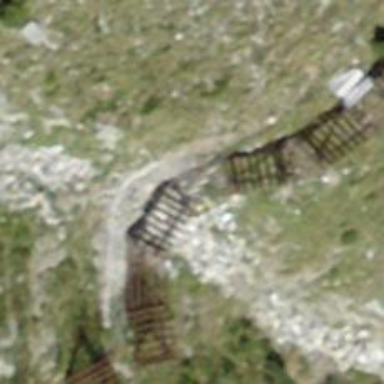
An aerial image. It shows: Avalanche protection barrier.